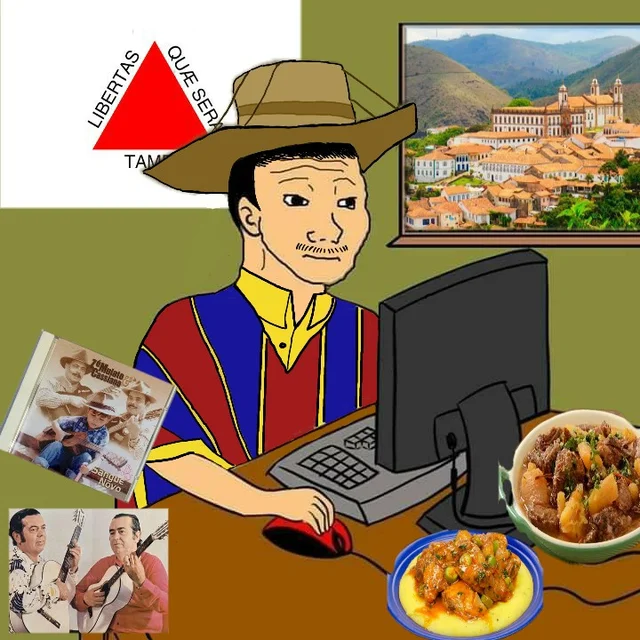
Label: 5_Wojak_with_Background